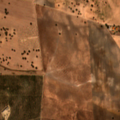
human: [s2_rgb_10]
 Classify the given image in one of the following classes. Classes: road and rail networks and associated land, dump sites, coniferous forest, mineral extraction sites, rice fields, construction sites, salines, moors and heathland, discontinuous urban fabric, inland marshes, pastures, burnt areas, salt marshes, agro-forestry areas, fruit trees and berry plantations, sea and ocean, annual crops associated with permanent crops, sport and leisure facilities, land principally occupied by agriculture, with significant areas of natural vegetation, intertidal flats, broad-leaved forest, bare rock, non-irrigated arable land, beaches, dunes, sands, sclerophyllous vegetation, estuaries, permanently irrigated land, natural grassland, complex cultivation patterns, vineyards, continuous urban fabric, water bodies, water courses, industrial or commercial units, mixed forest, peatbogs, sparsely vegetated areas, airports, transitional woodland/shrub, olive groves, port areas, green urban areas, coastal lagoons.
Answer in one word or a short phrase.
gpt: non-irrigated arable land, olive groves, agro-forestry areas